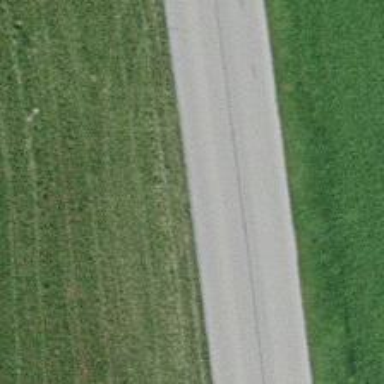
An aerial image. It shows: Tertiary road.